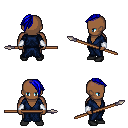
a pixel art fantasy rpg character, male body template, human, dark skin, blue robe, magenta pants, blue long mohawk hairstyle, white cloth bracers, black shoes, spear, four views (front, back, left, right), 2x2 character sprite sheet, small pixel art, hard edges, no anti-aliasing